Question: I am struggling to work out a way to get a percentage split between some returned values in SQL.

Using the above values for example, I need to first add them together to get a total, then find out what percentage of the total each of these are.
I am bringing these values from a temp table I created, named #Temp1
The script should be compatible with SQL Server 2005
I've been searching over the internet and can't find anything that suits this particular case.
Thanks!
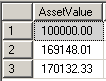
Answer: If you're using a recent version of SQL Server, you can use the 'over' clause:
'''
select AssetValue
, 100.0 * AssetValue / sum(AssetValue) over () as Percentage
from #Temp1
'''
For older versions of SQL Server:
'''
select AssetValue
, 100.0 * AssetValue /
(
select sum(AssetValue)
from #Temp1
) as Percentage
from #Temp1
'''
<URL>